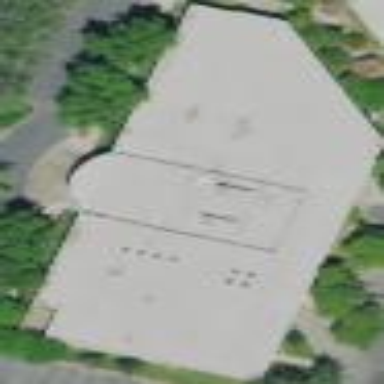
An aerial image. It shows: Office building.